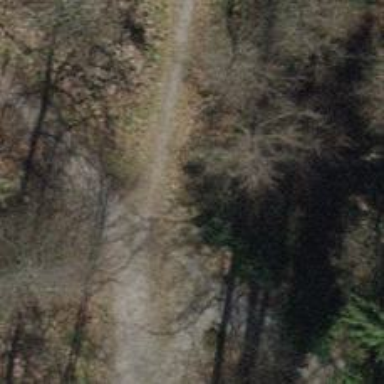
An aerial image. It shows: Culvert tunnel under ditch.